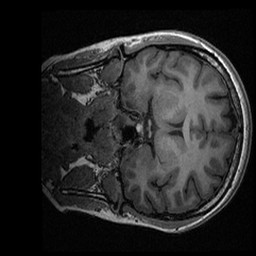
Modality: T1w
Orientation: coronal
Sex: female
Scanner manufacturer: ge
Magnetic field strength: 3 T
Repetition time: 0.0064 s
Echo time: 0.00281 s